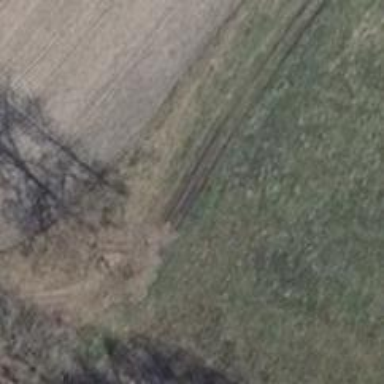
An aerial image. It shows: Track with grade5 tracktype.